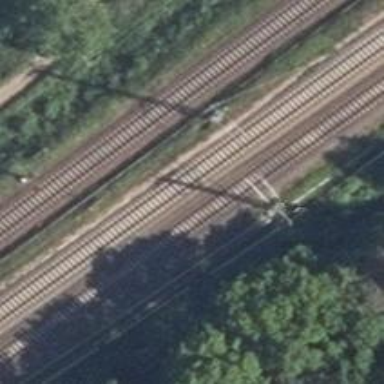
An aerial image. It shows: Railway milestone with catenary mast.